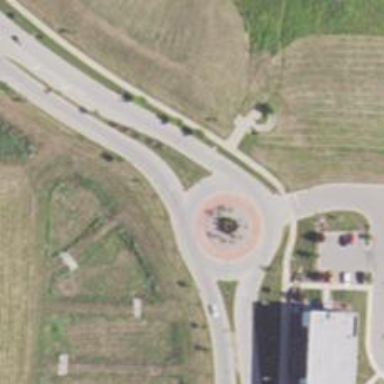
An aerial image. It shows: Tertiary road leading to roundabout junction.